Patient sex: M
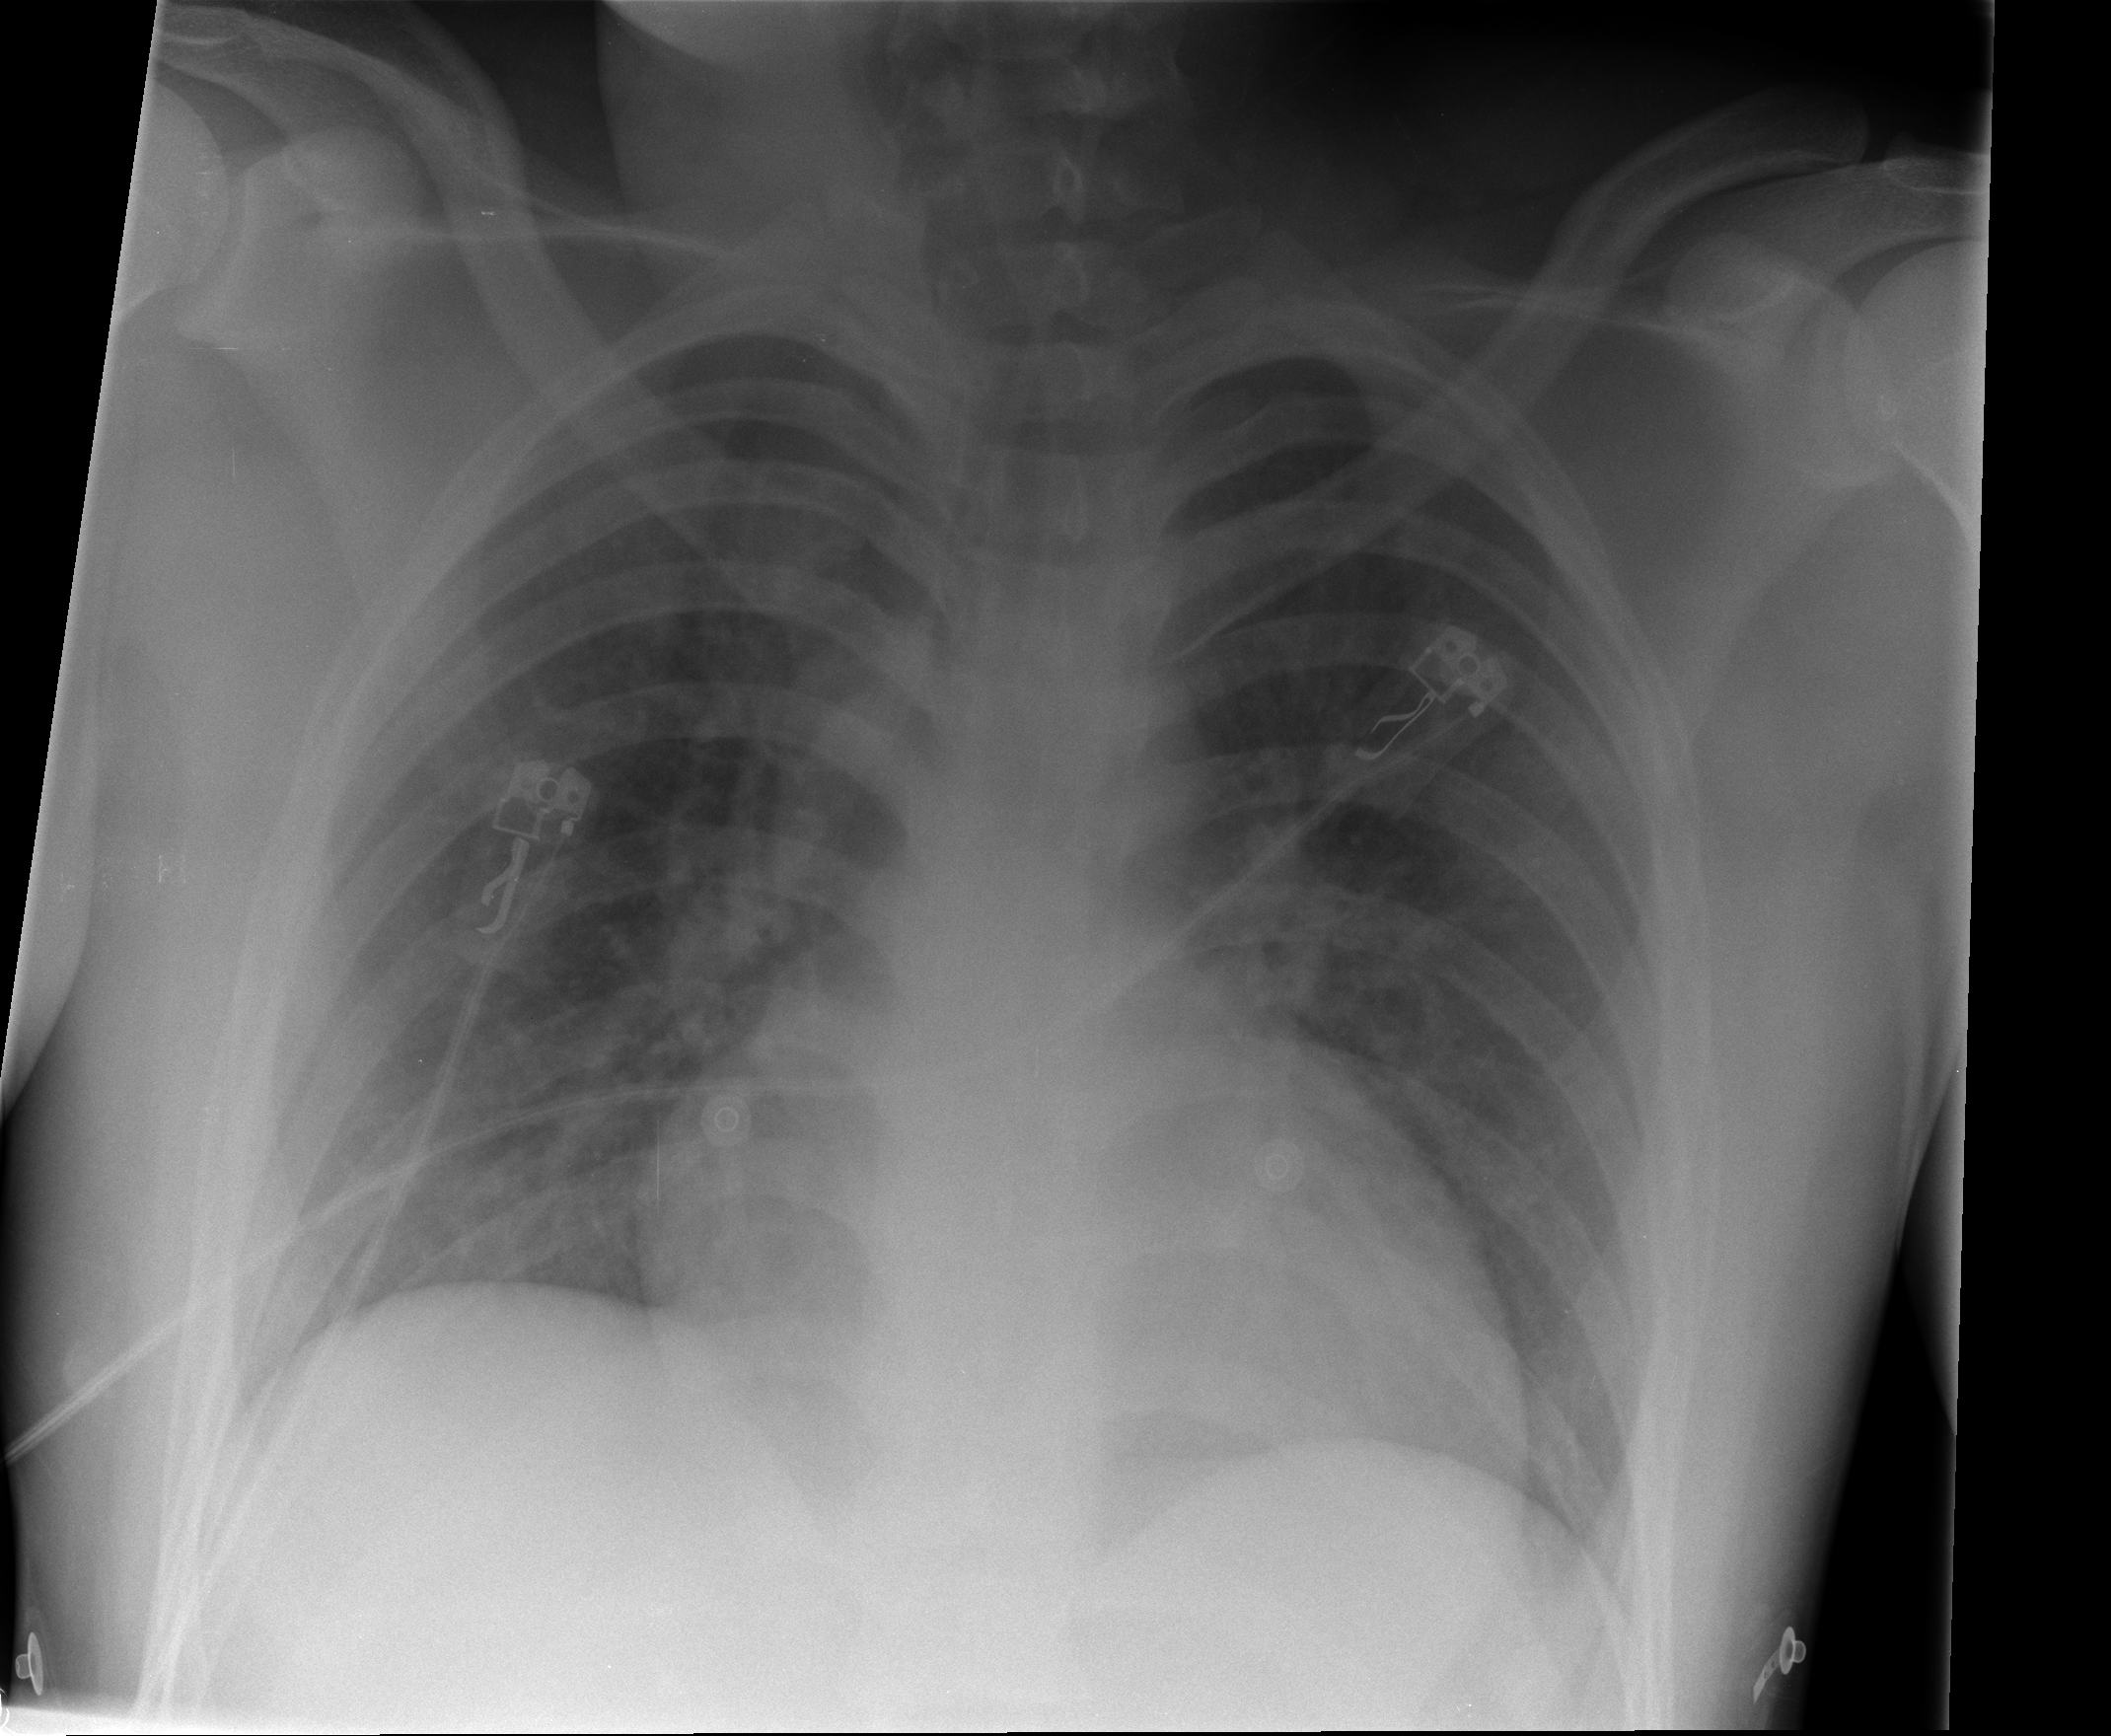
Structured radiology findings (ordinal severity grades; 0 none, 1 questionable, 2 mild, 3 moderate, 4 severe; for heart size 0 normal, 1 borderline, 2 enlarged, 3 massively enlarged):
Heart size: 0
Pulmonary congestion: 2
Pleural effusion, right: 0
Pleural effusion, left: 0
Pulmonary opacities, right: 2
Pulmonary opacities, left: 1
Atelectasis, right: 0
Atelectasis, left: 0